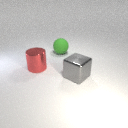
large green rubber sphere behind large red metal cylinder